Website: macys
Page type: gifting
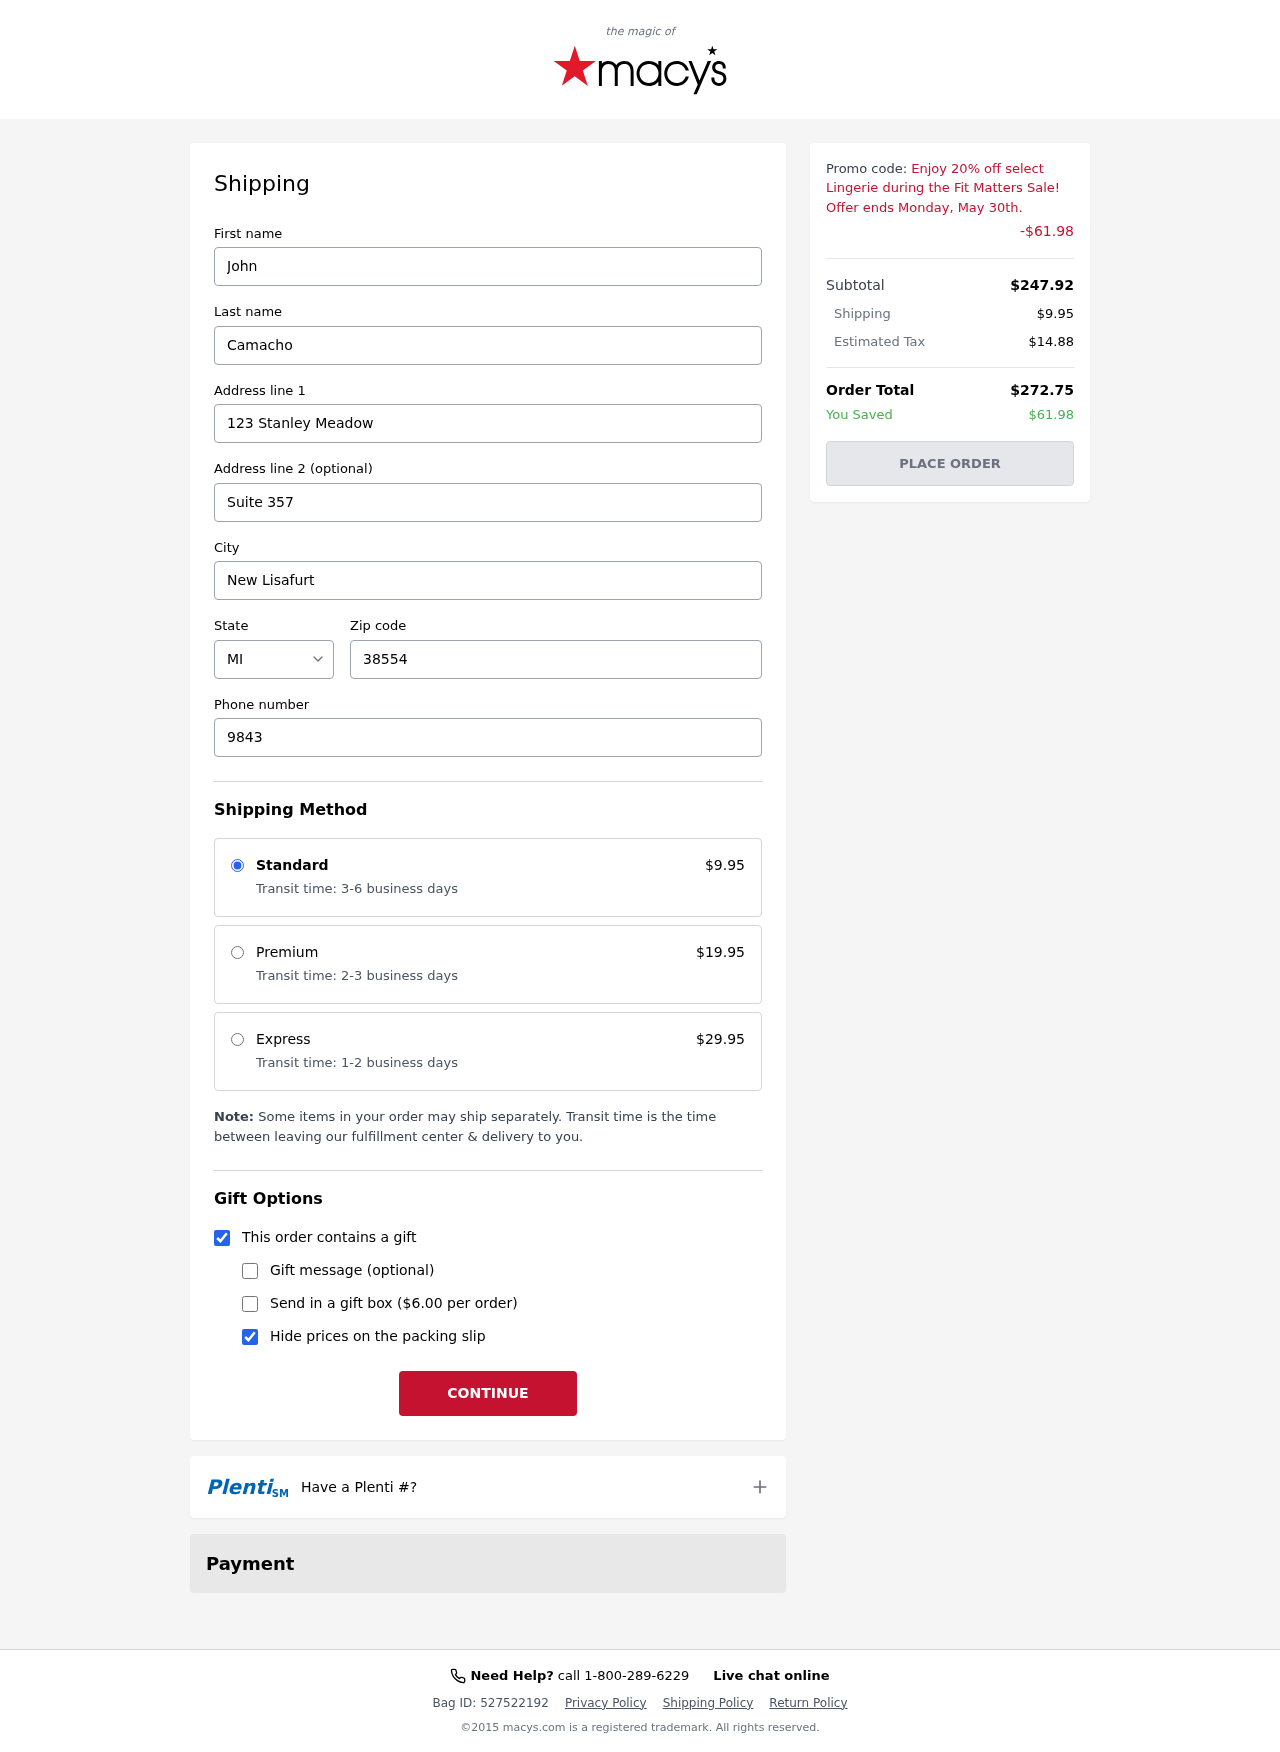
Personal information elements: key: PII_CITY
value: New Lisafurt
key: PII_FIRSTNAME
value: John
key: PII_LASTNAME
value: Camacho
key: PII_PHONE
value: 9843764803
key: PII_POSTCODE
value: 38554
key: PII_STATE_ABBR
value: MI
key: PII_STREET
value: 123 Stanley Meadow
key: PII_STREET2
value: Suite 357
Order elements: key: ORDER_SHIPPING_COST
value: $9.95
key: ORDER_DISCOUNT
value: -$61.98
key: ORDER_SUBTOTAL
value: $247.92
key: ORDER_TAX
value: $14.88
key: ORDER_TOTAL
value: $272.75
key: ORDER_SAVINGS
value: $61.98